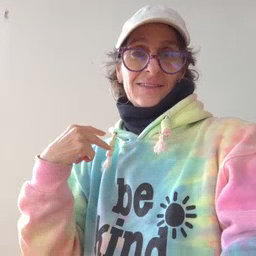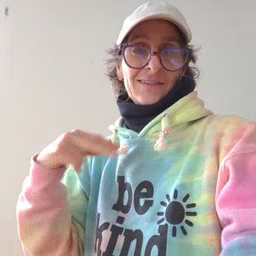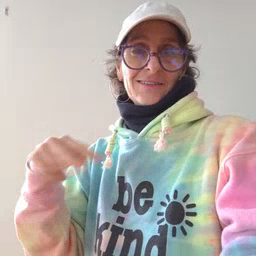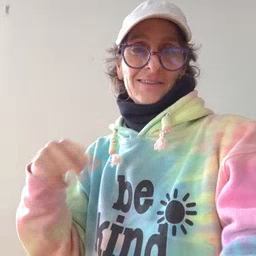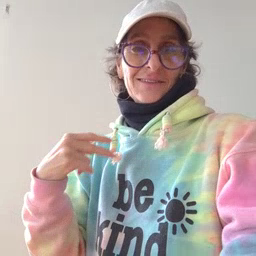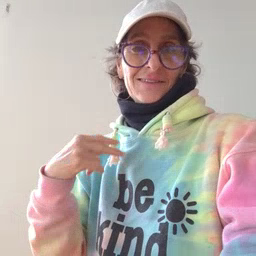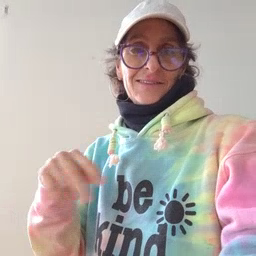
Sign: dance